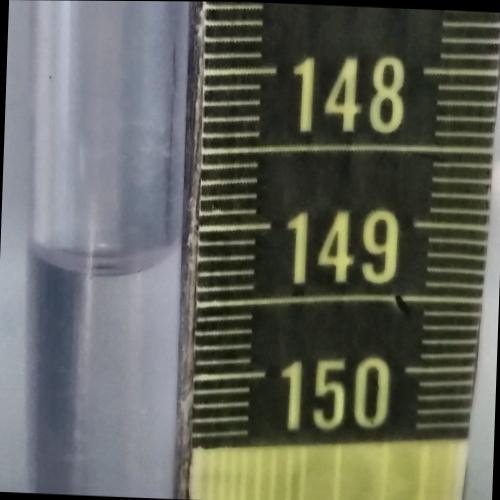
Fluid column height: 149.2 cm